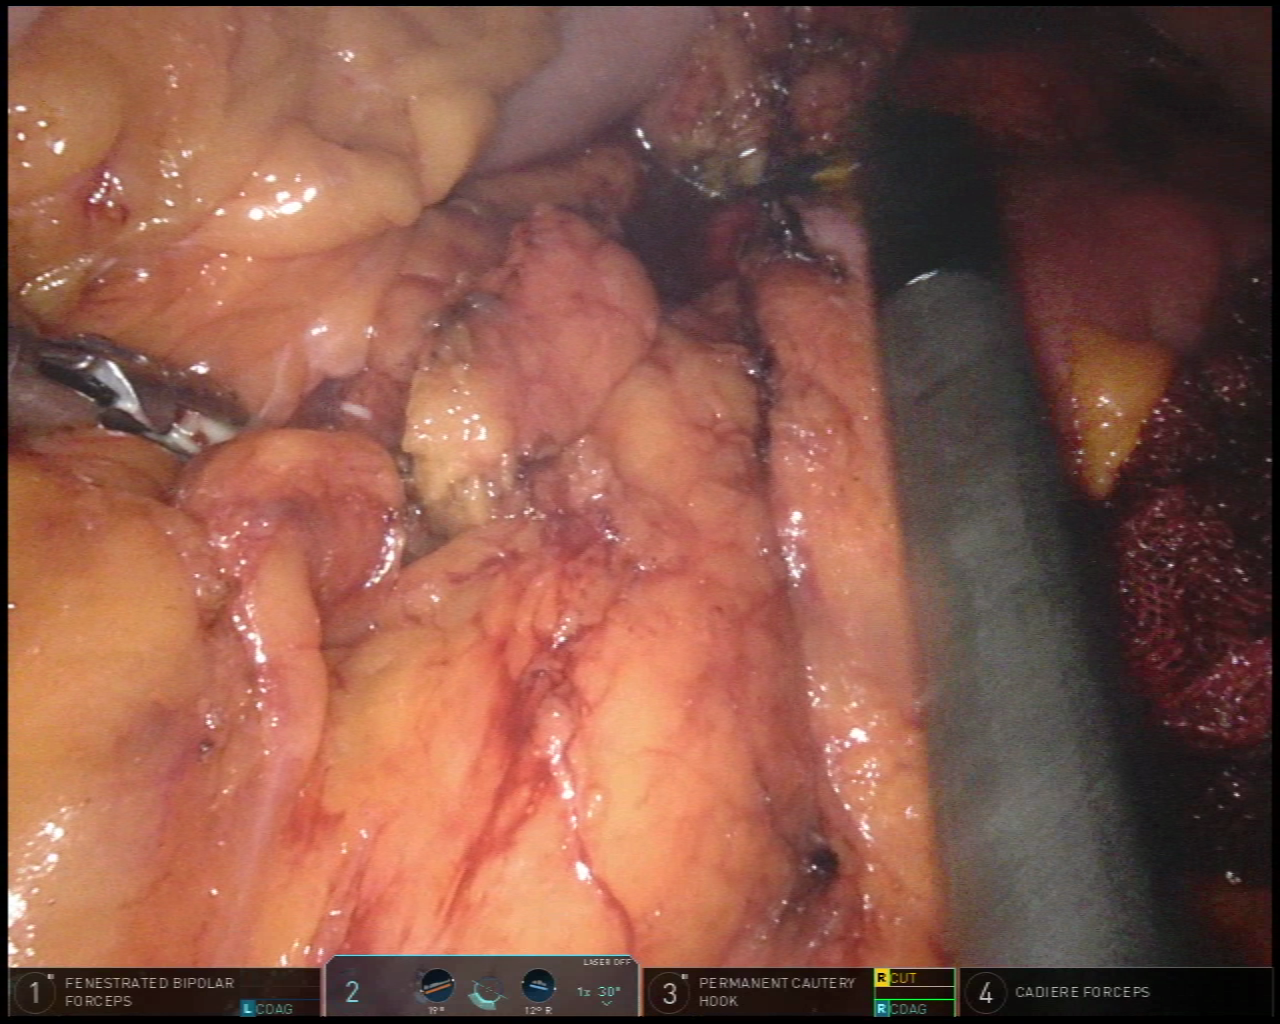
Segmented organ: stomach
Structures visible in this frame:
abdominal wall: yes
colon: yes
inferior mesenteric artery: no
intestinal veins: no
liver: no
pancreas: no
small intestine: no
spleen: no
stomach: yes
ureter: no
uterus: no
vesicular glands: no